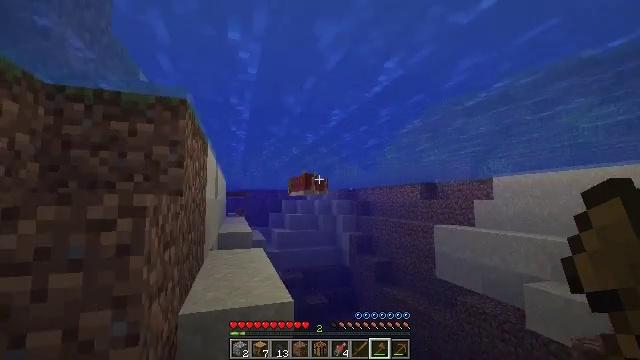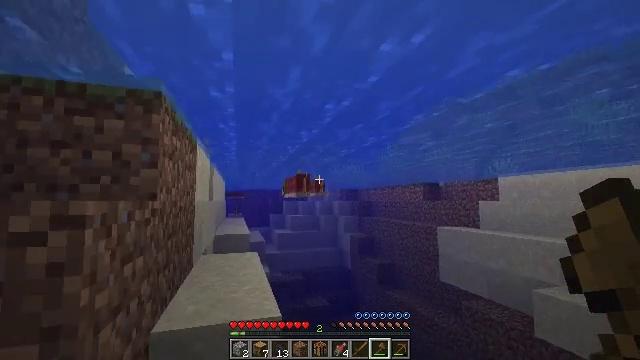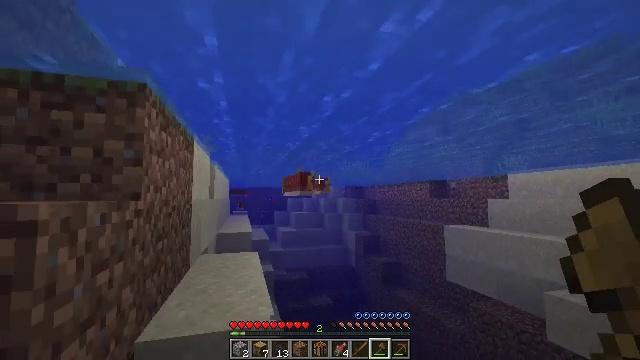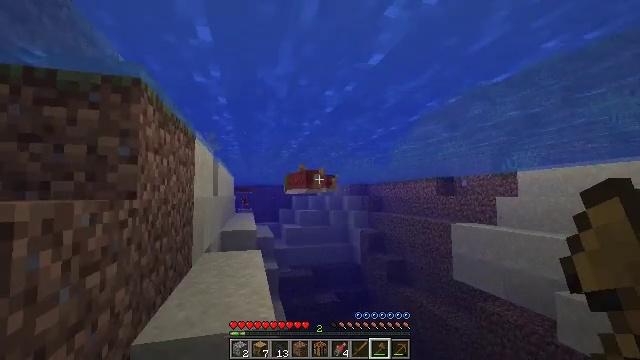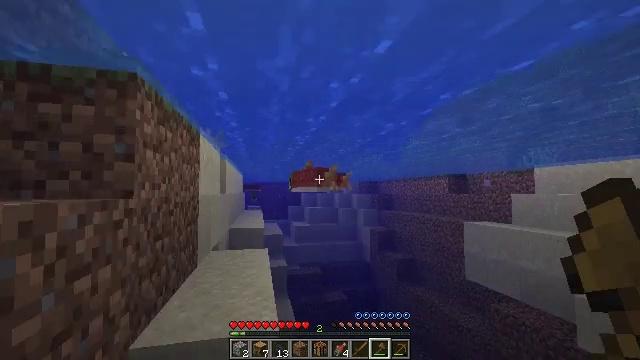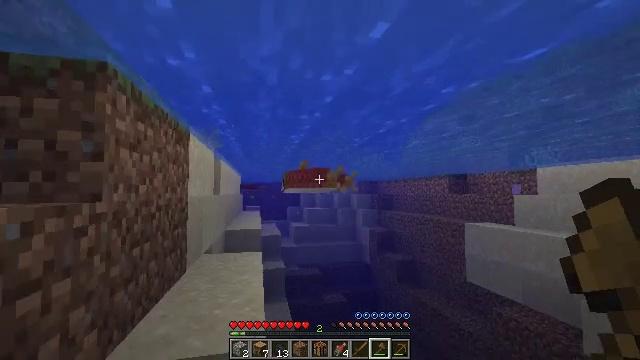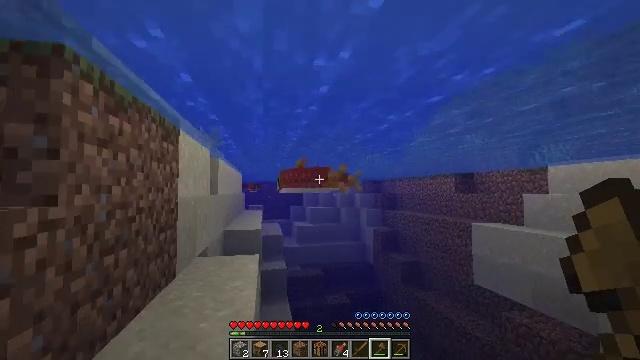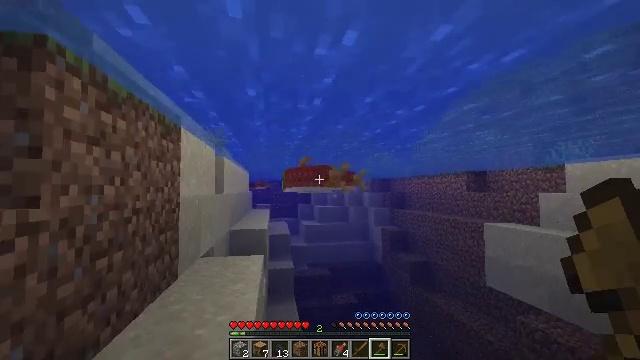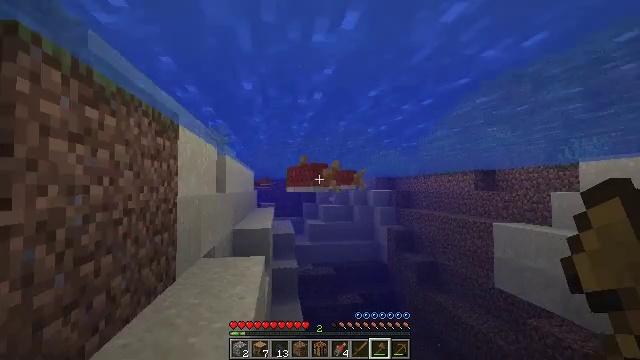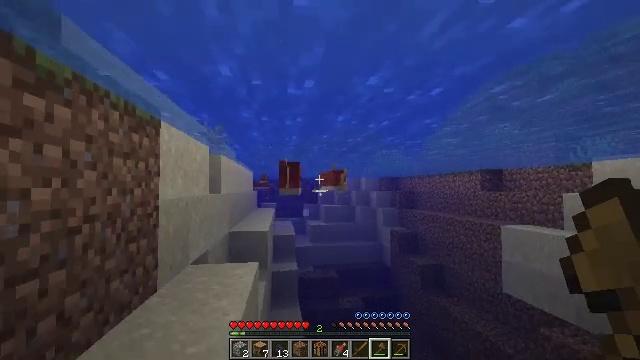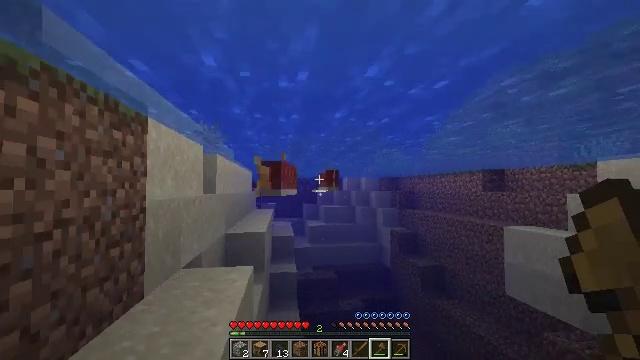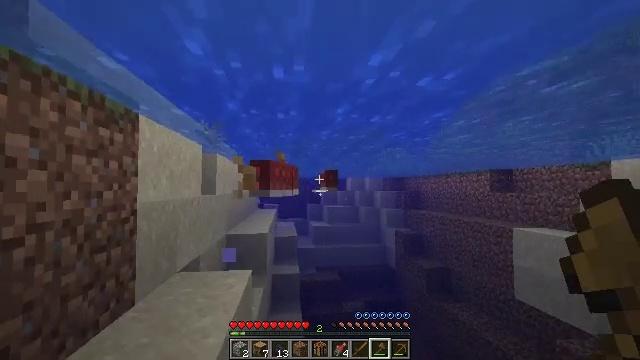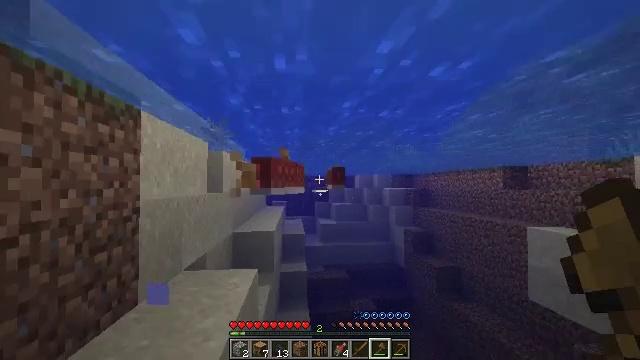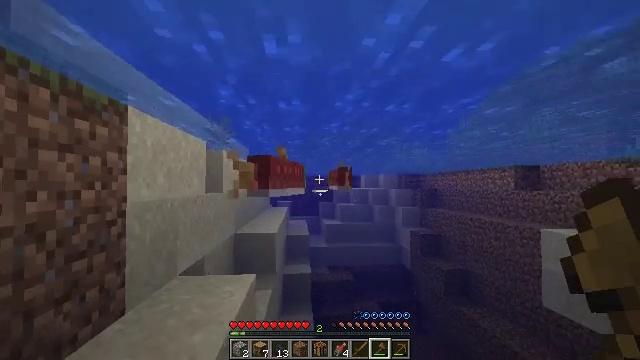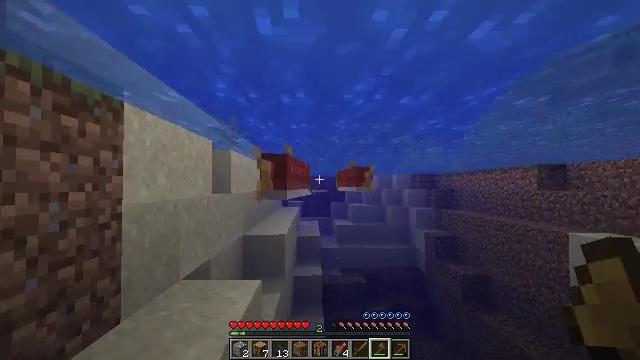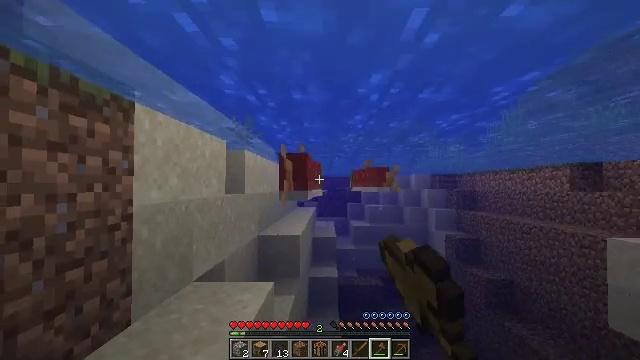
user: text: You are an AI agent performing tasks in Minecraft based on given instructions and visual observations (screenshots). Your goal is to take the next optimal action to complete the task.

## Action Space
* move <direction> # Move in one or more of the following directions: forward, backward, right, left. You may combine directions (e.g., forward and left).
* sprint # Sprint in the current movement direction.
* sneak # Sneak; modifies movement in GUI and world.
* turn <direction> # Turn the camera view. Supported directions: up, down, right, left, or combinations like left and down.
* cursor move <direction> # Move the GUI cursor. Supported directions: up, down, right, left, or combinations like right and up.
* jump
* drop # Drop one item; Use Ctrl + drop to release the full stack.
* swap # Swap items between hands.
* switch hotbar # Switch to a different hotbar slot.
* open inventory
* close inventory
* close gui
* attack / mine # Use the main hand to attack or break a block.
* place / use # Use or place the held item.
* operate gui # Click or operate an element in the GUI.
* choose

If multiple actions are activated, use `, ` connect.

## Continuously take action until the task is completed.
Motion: motion action
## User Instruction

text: Hunt a salmon.
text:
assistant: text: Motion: move forward
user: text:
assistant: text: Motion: move forward, turn left
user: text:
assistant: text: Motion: move forward, turn left
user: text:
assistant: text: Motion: move forward, turn left
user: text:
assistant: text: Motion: move forward
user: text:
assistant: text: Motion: move forward
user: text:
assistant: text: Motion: move forward, turn left
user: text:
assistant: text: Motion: move forward, turn left
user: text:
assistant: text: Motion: move forward
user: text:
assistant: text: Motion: move forward
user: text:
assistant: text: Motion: move forward
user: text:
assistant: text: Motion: move forward, turn left
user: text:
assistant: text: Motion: move forward, turn left
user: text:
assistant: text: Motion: move forward, turn left, attack / mine
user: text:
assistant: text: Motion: move forward, turn left, attack / mine
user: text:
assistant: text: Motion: move forward, turn left, attack / mine
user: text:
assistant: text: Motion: move forward
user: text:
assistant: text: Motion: move forward, turn left
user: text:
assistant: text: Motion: move forward, turn left
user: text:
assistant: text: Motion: move forward, turn left
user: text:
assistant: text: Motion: move forward
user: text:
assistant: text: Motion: move forward
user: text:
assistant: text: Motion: move forward
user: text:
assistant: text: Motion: move forward
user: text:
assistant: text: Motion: move forward, turn right and down
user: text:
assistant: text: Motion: move forward, turn right
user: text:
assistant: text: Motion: turn right
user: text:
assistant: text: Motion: move forward
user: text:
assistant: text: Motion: move forward
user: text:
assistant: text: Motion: move forward